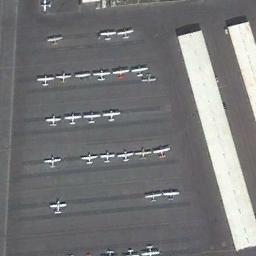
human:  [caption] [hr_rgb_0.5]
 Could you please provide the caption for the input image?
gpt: Many airplanes were neatly arranged on the airport beside two long strip buildings .

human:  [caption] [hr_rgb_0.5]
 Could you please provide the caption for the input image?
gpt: Some planes parked in some lines on the airport and some white buildings beside .

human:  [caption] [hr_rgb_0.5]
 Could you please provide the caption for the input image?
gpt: There are many airplanes on the runway .

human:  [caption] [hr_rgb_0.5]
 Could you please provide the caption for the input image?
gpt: Six rows of aircraft were parked on the side of a white building .

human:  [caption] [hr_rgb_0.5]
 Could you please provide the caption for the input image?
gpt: Many planes lined up in the parking lot around the building .